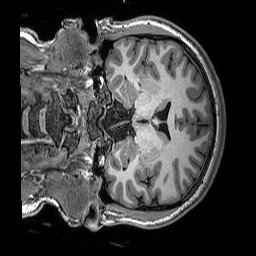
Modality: T1w
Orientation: coronal
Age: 23
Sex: female